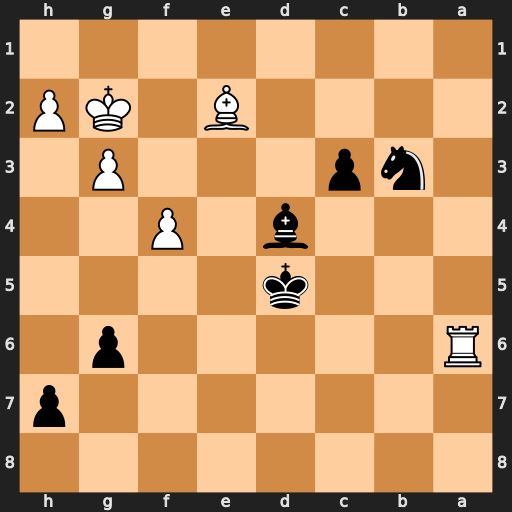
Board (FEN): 8/7p/R5p1/3k4/3b1P2/1np3P1/4B1KP/8
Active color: b
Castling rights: -
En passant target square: -
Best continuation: c2 Bf3+ Kc4